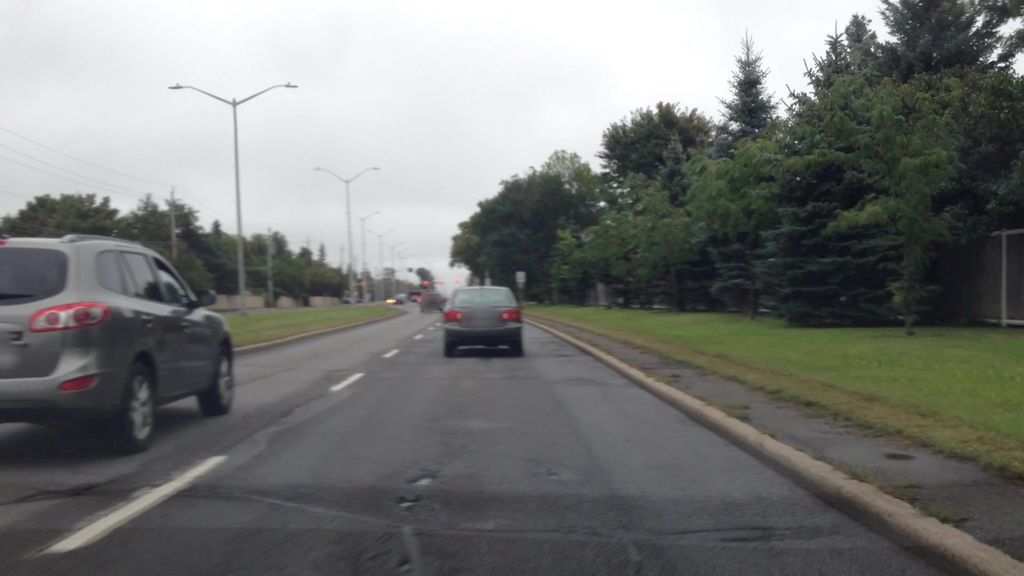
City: ottawa-gatineau